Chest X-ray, AP view. Patient: 58 years old, sex F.
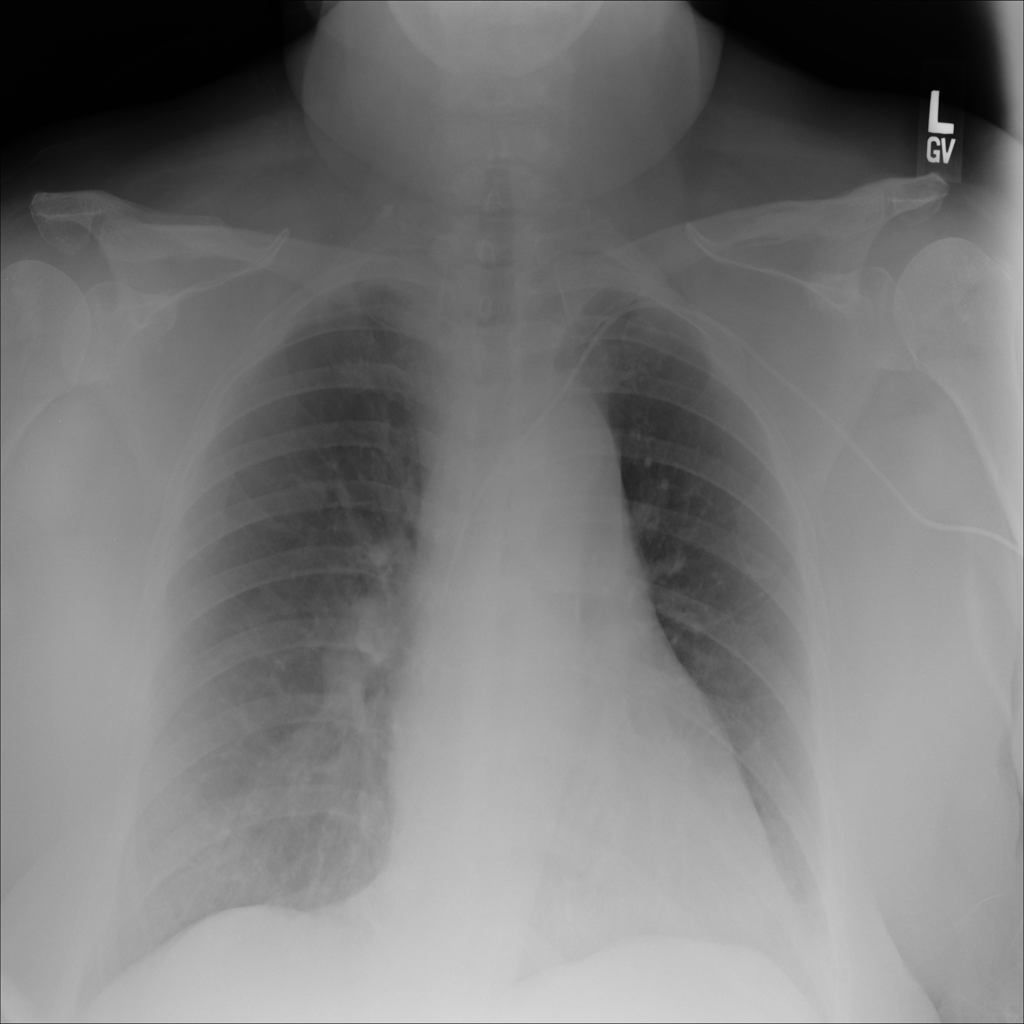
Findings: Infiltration